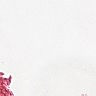
Metastatic tissue present: no